Field crop: maize
Growth stage: 1
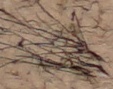
Species: lolium